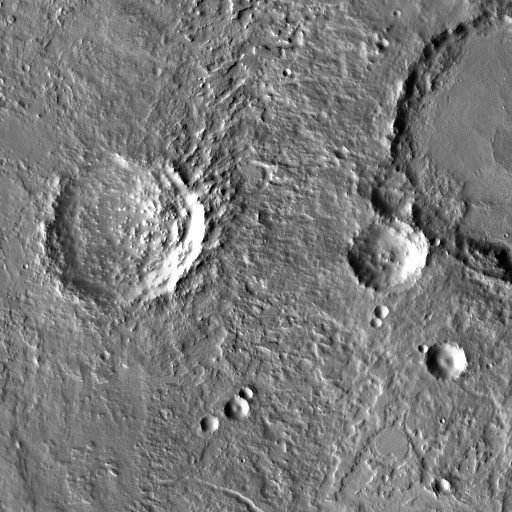
Crater classes present: Background, Other, Buried, Secondary